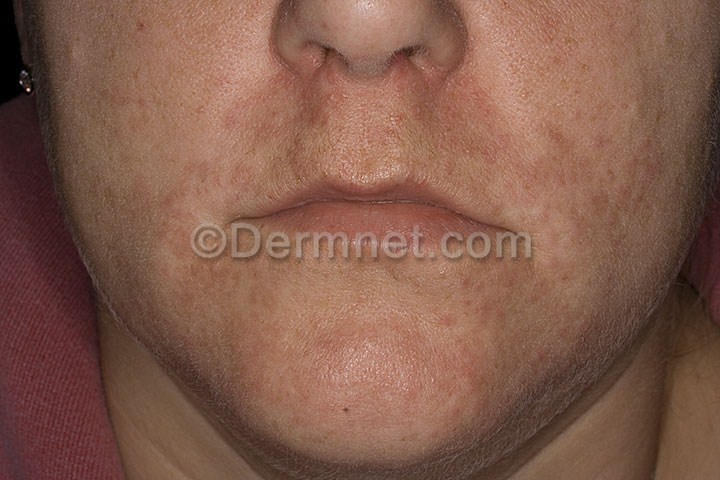
Disease: Acne and Rosacea Photos